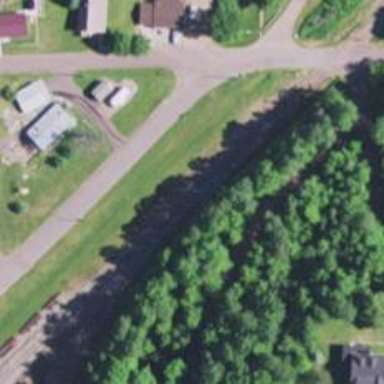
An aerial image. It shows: Single disused railway track.